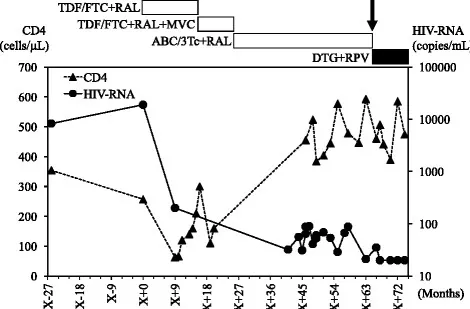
Plasma viral load and CD4 cell count follow-up from 2008 to 2016 in Case 1. Arrow indicates the time of switching to DTG/RPV dual therapy. X + 0 indicates the time of first administration of anti-retroviral drugs. Abbreviations: TDF/FTC, tenofovir/emtricitabine; ABC/3Tc, abacavir/lamivudine; RPV, rilpivirine; DRV/r, darunavir/ritonavir; MVC, maraviroc; RAL, raltegravir; DTG, dolutegravir.
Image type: pathology (fish)